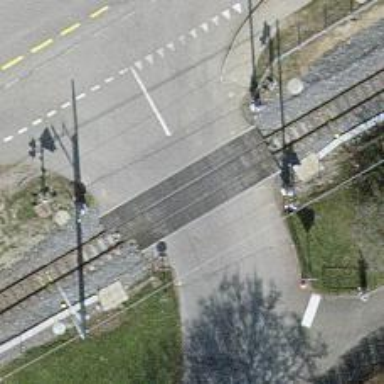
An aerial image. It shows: Level crossing at the railway with full barrier.